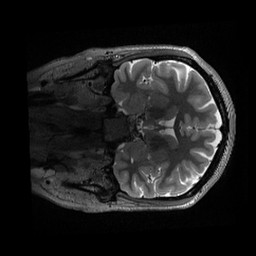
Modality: T2w
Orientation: coronal
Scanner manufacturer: siemens
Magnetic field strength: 3 T
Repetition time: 3.2 s
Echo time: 0.564 s